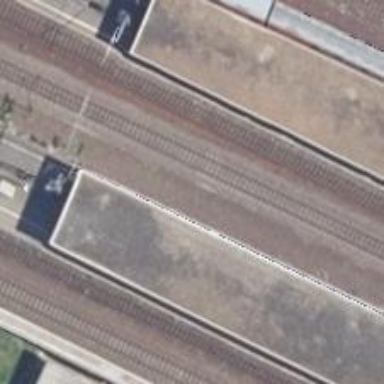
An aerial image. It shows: Station for public transport and railway.